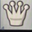
Piece: wQ